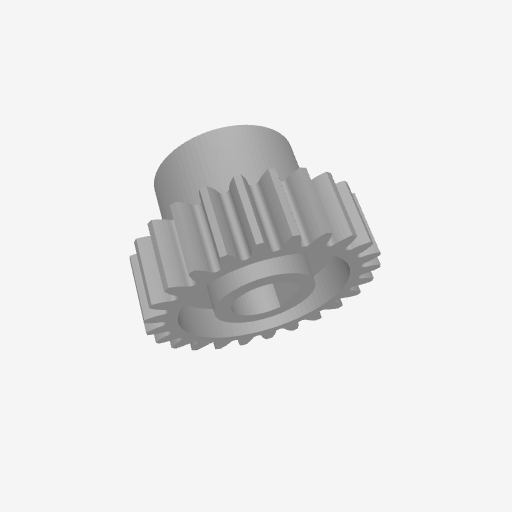
Part: PinionGear6DID24T